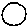
Label: circle